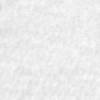
Label: no_change